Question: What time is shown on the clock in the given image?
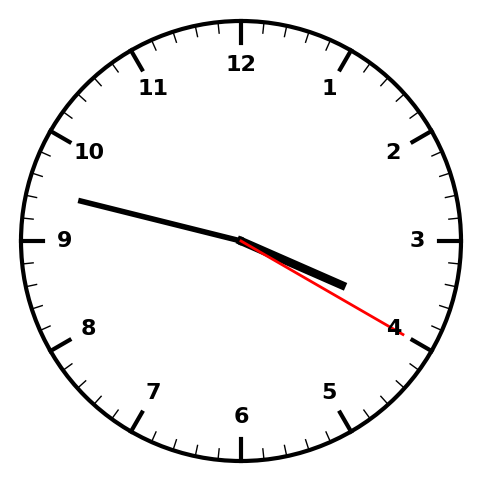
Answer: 03:47:20